Chest X-ray:
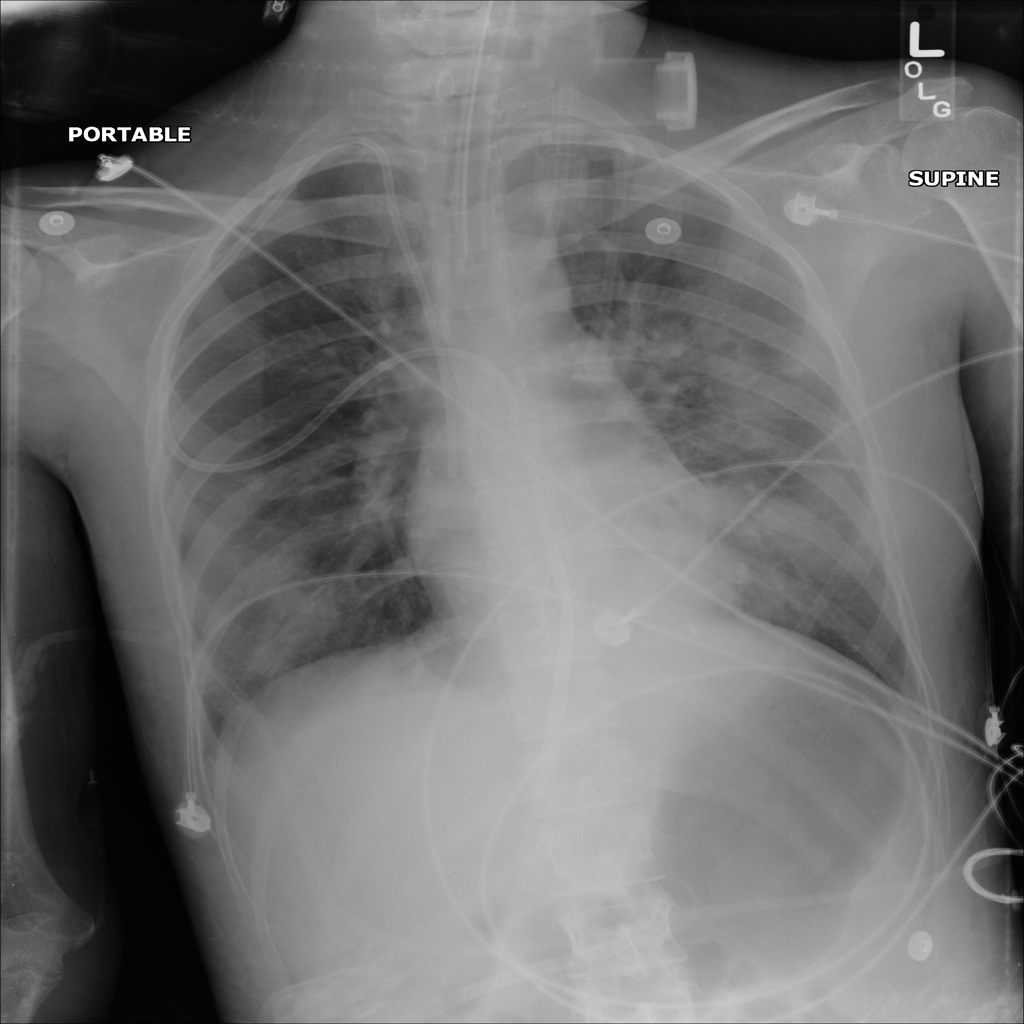
Findings: Consolidation, Effusion
No abnormal finding: no